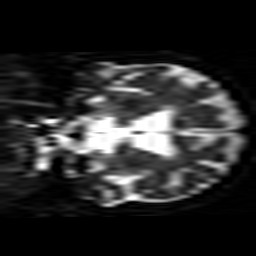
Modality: ADC
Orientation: coronal
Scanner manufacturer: siemens
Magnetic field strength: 1.5 T
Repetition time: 8.7 s
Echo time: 0.119 s